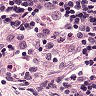
Metastatic tissue present: no